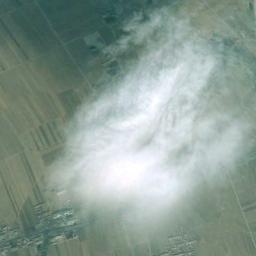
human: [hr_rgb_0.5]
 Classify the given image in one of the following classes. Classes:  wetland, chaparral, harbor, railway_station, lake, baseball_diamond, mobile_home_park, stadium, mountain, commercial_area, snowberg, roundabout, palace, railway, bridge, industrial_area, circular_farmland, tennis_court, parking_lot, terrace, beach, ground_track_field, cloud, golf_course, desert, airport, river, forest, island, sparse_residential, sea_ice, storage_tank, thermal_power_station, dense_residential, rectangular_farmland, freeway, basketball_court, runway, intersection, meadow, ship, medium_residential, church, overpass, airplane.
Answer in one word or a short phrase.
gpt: cloud